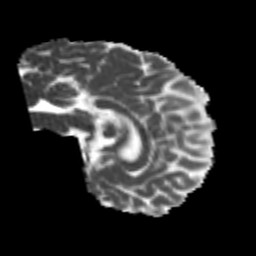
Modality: MD
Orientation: sagittal
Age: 24
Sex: female
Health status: healthy
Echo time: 0.074 s